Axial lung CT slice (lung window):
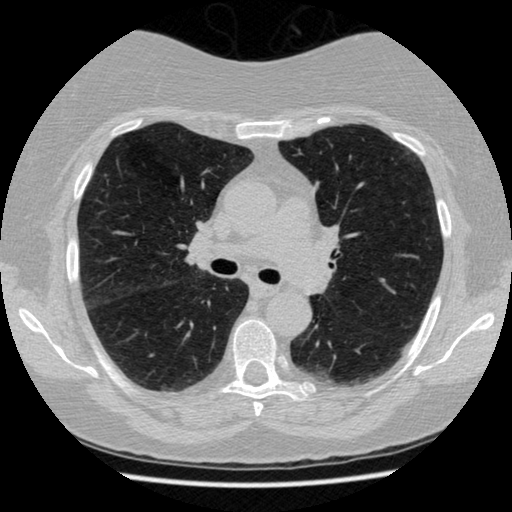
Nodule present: no